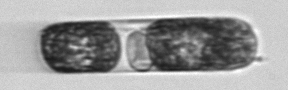
Label: Hemiaulus